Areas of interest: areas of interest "Yangshan Hot Spring East Side Parking Lot"
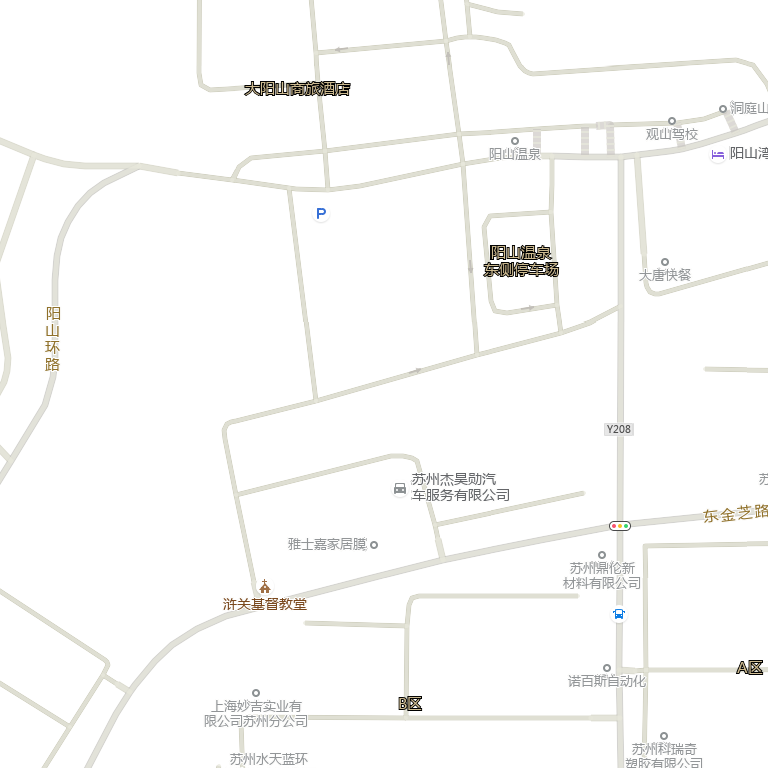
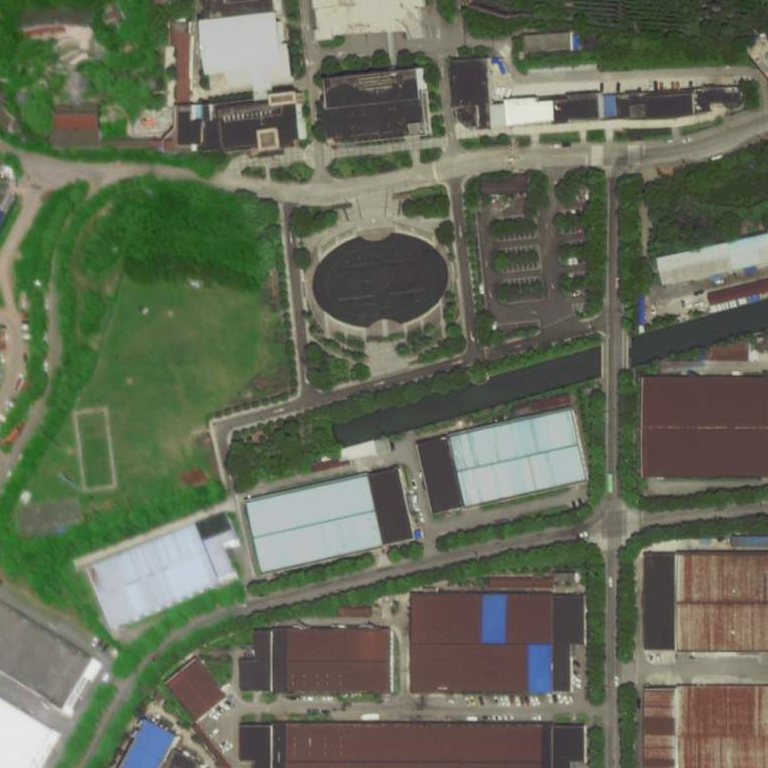